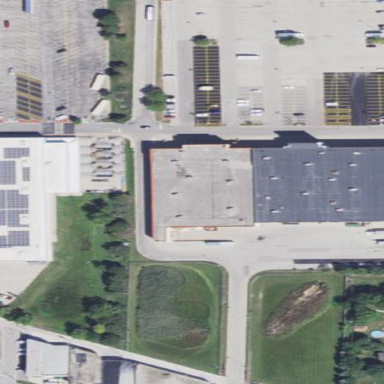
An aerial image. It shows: Retail building.